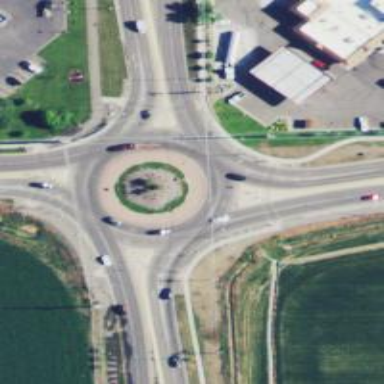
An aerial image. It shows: Roundabout on primary highway.